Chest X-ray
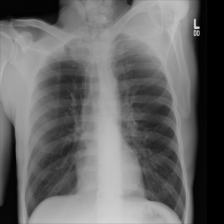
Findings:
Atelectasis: negative
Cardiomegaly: negative
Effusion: negative
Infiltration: negative
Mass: negative
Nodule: negative
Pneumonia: negative
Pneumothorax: negative
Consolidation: negative
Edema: negative
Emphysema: negative
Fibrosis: negative
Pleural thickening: negative
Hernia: negative